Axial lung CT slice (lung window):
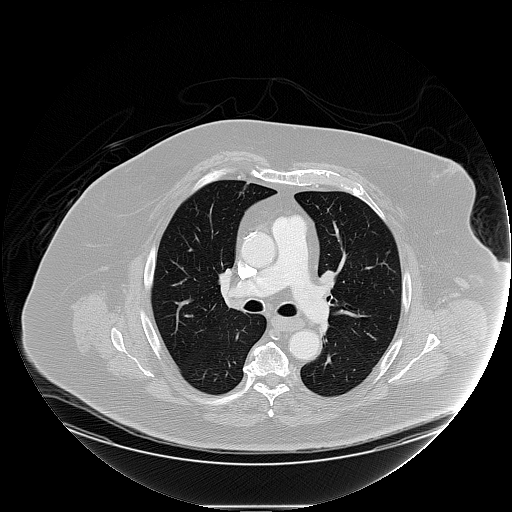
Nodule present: no